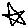
Label: star